Question: >
<URL>
Hi I am tying to change the name of the file that my xcode project is sitting in. however as soon as I try to do this when I load the project back up all of the file names inside the navigator menu turn red...
updated question, I was able to rename my project but it did not change this

its still showing testtable2... I have no idea why.. Is it because of the folder name this whole project is sitting in?
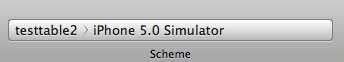
Answer: In 4.1:
double click on the of the project name (right to the blue xcode icon). Type in the new project name and Rename the Project content items in the dialog.
Or in older versions of Xcode (not sure the exact version):
Click 'Menu > Project > Rename...', and select your new name.
The preference file contains lots of hard coded references to the project name, so you can't just rename the file through Finder/Terminal. The old way was a lot of painful grepping, etc.